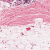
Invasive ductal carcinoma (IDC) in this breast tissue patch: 0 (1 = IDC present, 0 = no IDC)